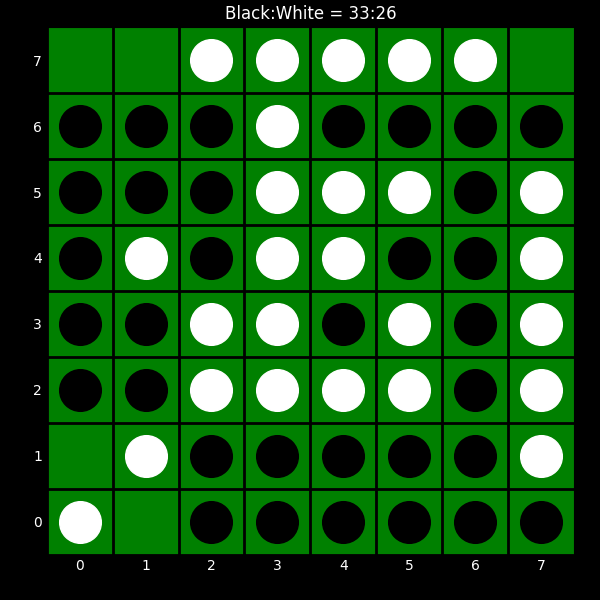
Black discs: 33
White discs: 26